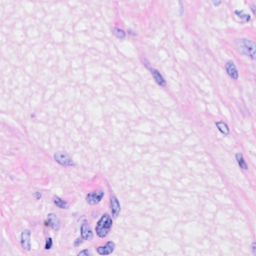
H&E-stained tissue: Breast